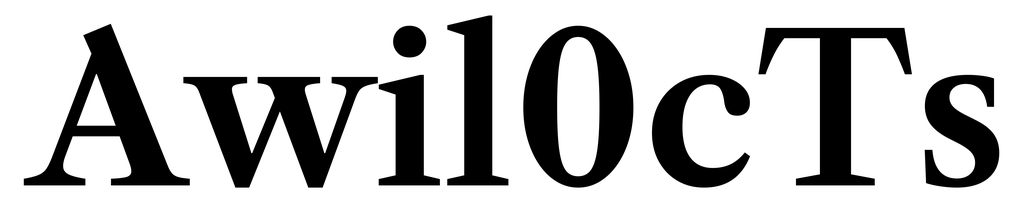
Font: LibreCaslonText_SemiBold